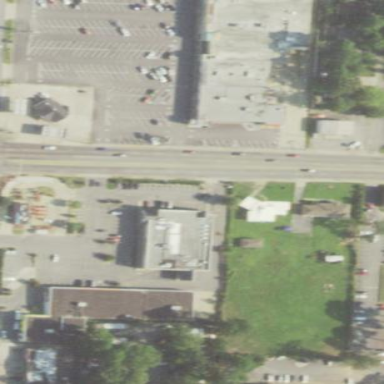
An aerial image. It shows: Retail area.